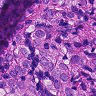
Metastatic tissue present: yes